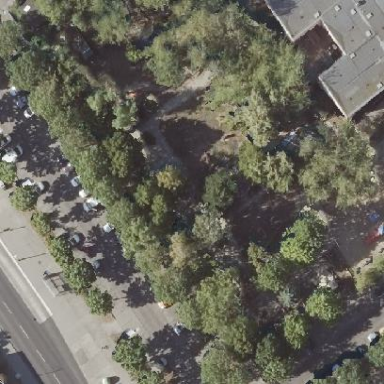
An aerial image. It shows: Street-side parking area.